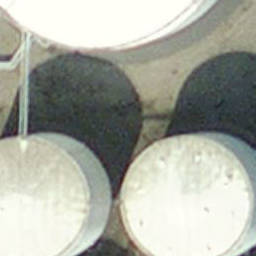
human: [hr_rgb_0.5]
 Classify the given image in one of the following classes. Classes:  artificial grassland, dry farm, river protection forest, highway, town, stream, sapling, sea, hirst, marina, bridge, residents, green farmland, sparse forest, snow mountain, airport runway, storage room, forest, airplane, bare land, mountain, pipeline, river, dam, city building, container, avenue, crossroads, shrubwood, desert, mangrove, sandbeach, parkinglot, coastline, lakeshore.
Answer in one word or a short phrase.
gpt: storage room